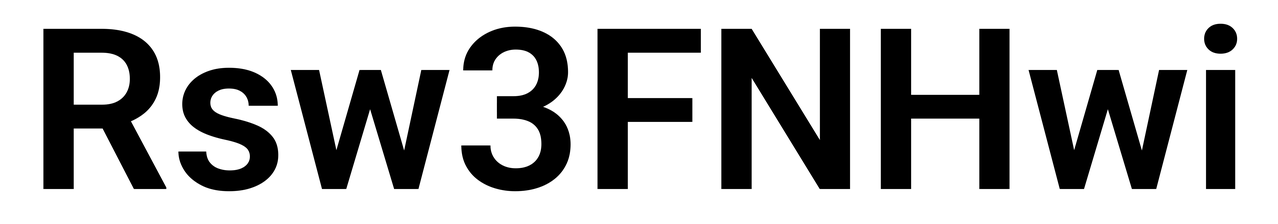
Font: Roboto_SemiBold